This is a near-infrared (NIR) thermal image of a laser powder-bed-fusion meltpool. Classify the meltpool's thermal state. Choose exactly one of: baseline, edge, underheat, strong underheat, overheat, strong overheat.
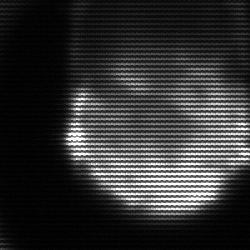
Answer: edge